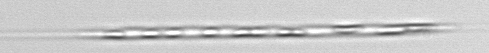
Label: Rhizosolenia